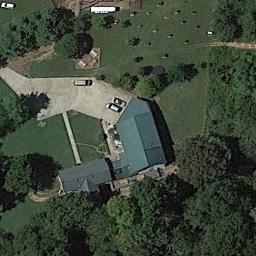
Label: sparse_residential